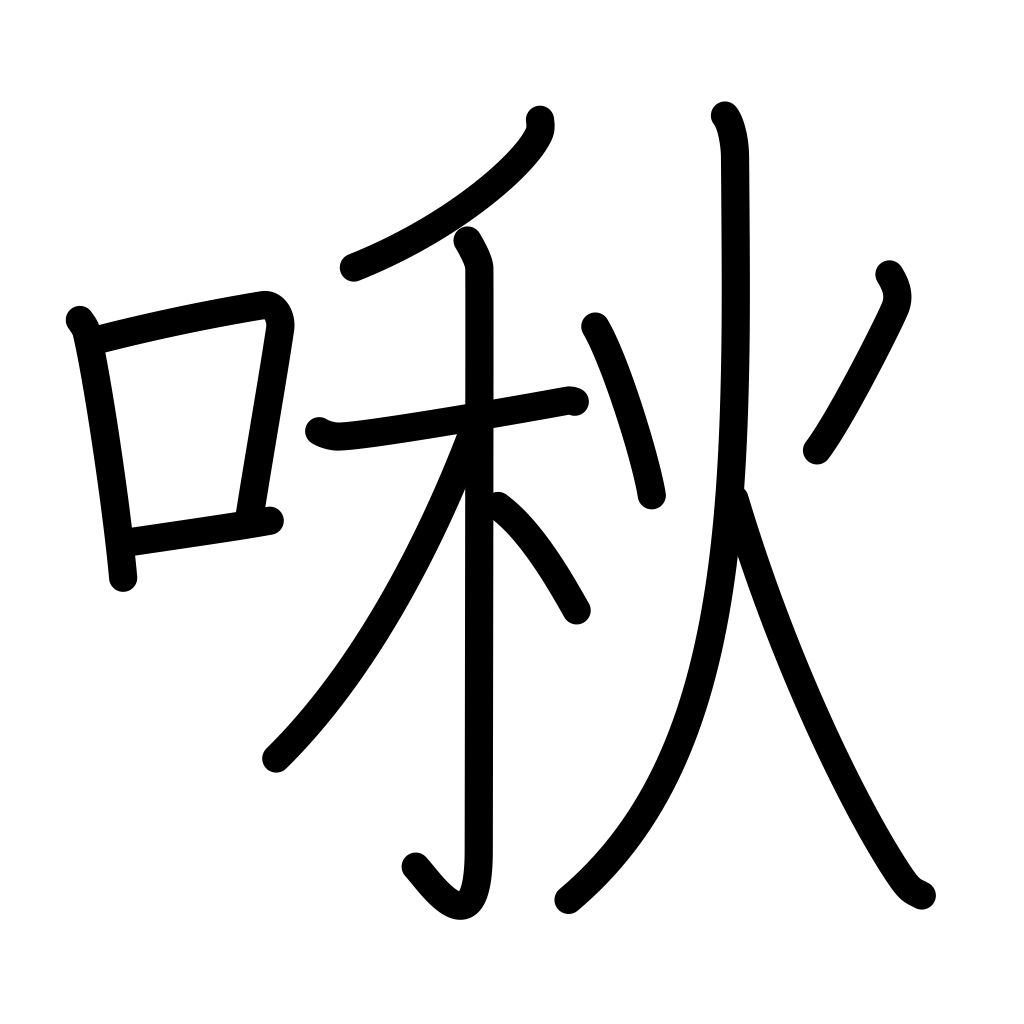
Meaning: cry, whimper, neigh